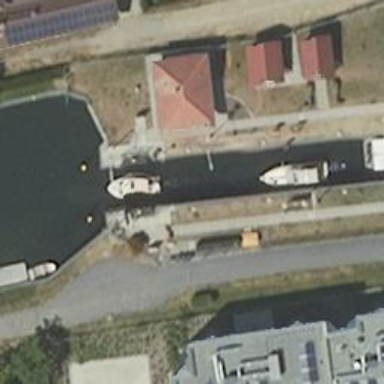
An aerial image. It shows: Lock gate on waterway.